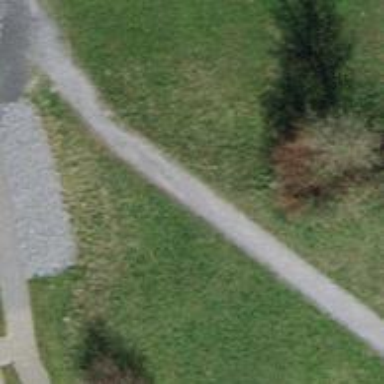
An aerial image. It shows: Compacted footway.